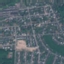
Label: Residential